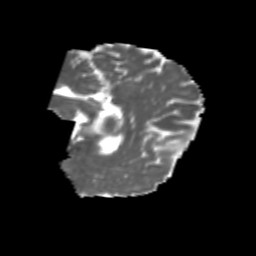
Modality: MD
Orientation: sagittal
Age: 21
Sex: male
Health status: healthy